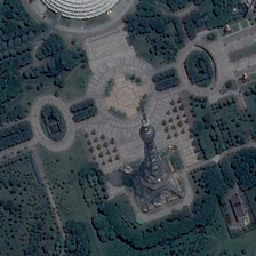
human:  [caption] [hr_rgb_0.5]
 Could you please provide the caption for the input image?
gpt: The square consists mainly of ordered and ordered plants while the tower in the center is observing the eyes.

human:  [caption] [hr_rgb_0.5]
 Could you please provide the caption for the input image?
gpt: The square is mainly composed of orderly plants, while the tower in the center is watching.

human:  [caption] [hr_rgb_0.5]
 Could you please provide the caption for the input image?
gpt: The square is mainly composed of plants, neat and orderly, while the central building.

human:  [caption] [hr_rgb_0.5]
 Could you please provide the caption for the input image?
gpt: The square is made primarily of perfectly orderly plants while the central tower is looking at the eye.

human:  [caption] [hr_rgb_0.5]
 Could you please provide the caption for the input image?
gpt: The square consists primarily of ordered and ordered plants while the Tower in the Center is observing the eyes.